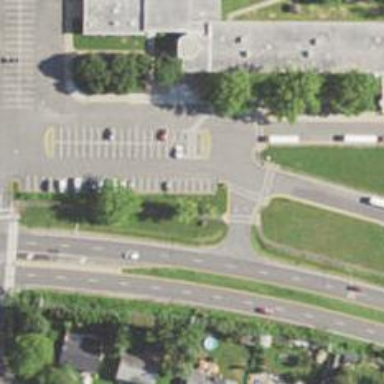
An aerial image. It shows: Uncontrolled road crossing with lines markings.